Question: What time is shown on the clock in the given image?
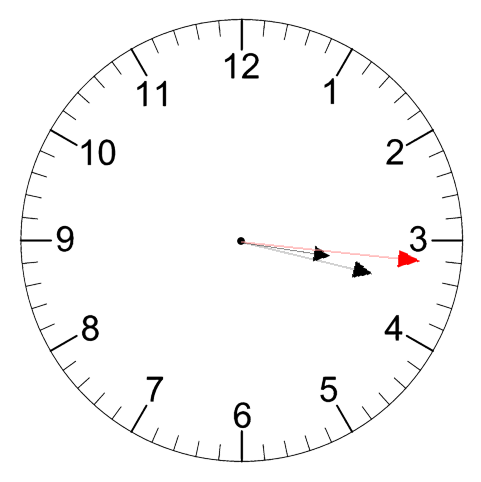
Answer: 03:17:16